Aerial crown-view tile of a tropical tree (Barro Colorado Island, Panama), acquired 20240611:
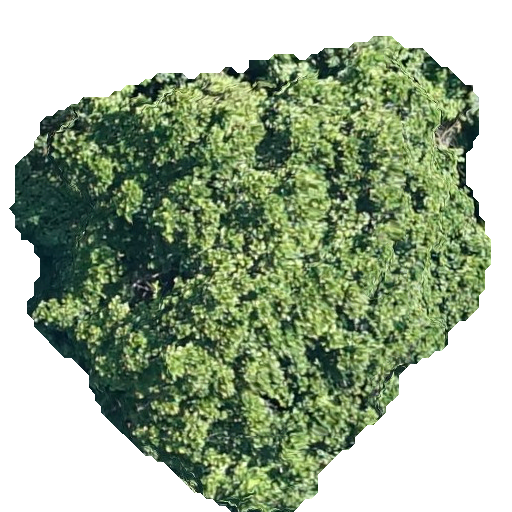
Species: Anacardium excelsum
GBIF accepted scientific name: Anacardium excelsum
Crown area: 251.237 m²